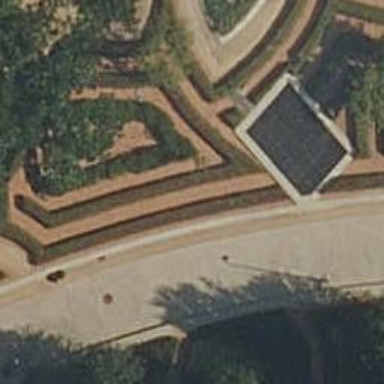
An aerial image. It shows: Hedge acting as barrier.